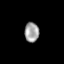
Tissue: lung
Cell type: Others
Senescence score: 0.2378
Nuclear area (px): 283
Mean DAPI intensity: 158.396